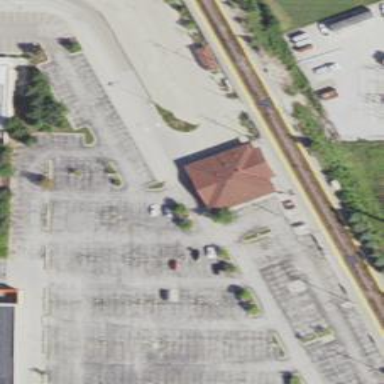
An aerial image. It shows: Parking space.